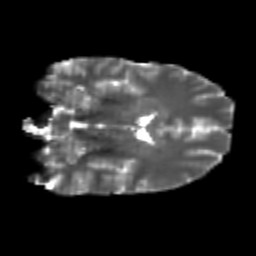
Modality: T2w
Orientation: coronal
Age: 20
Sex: male
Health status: healthy
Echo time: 0.074 s